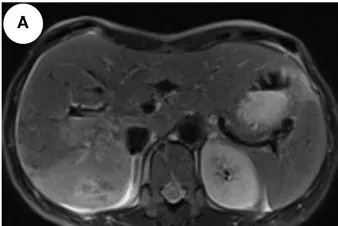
Imaging features of the patient. (A) Abdominal MRI enhancement showed that the right lobe of the liver scattered flakes, irregular shape, enhanced uneven enhancement on hospital day 2.
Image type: radiology (mri)